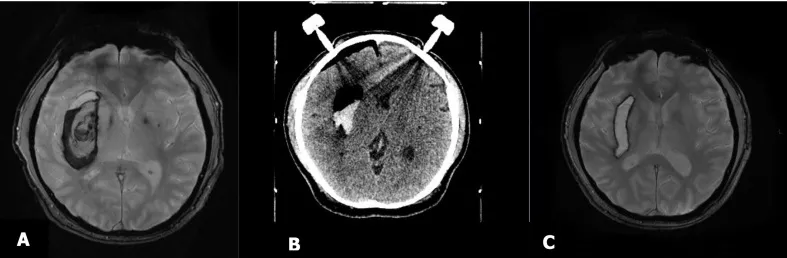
MRI image performed a few hour after onset,. Post-operative CT Scan after stereotactic surgery immediately, and C. MRI image 2 months after surgery.
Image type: radiology (mri)